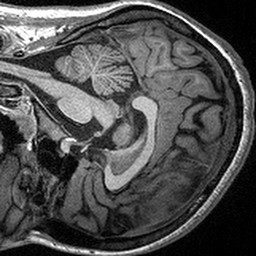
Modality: T1w
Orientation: sagittal
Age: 23
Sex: female
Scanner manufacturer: siemens
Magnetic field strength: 3 T
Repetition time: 2.3 s
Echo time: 0.00298 s